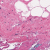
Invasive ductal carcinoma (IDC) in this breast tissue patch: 0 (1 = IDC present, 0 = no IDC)